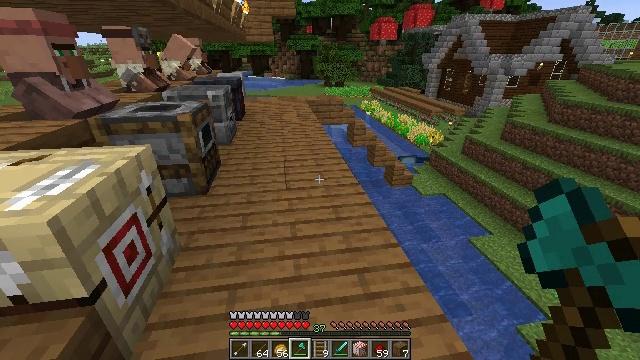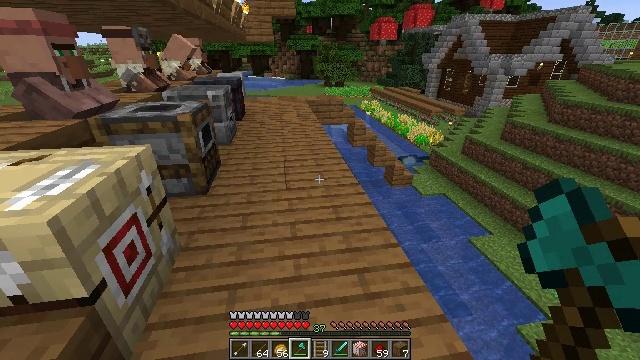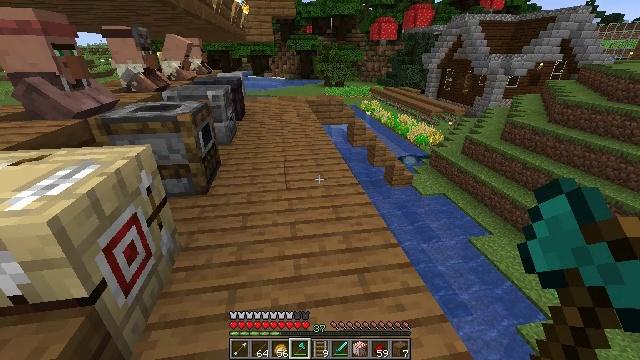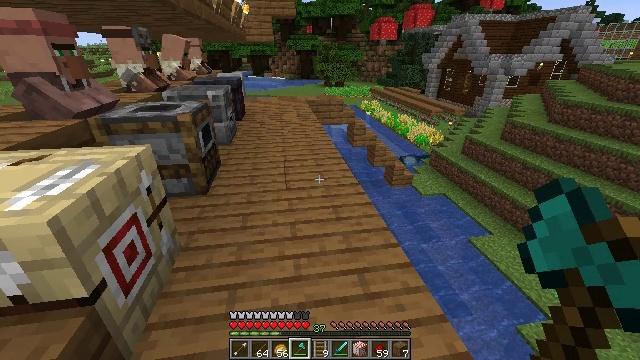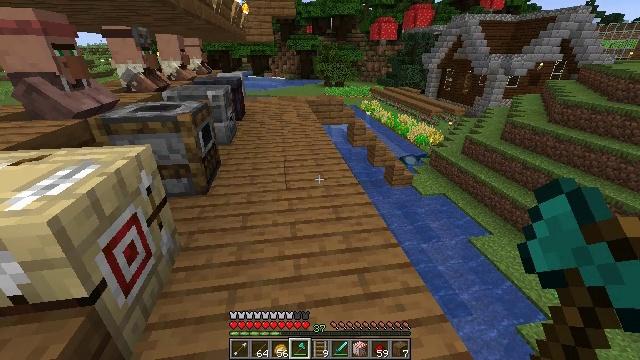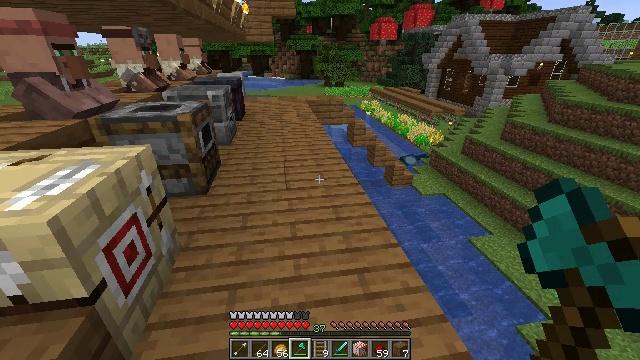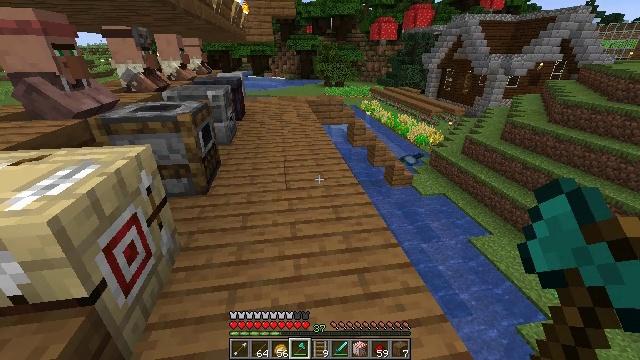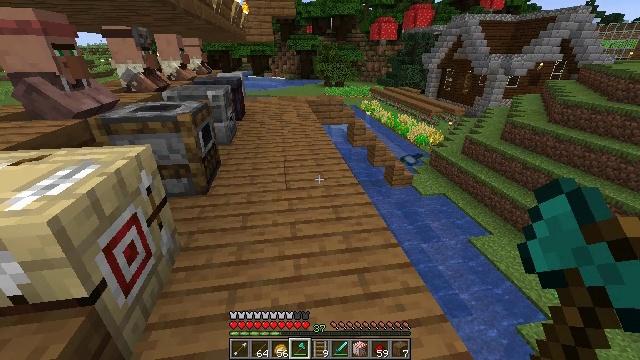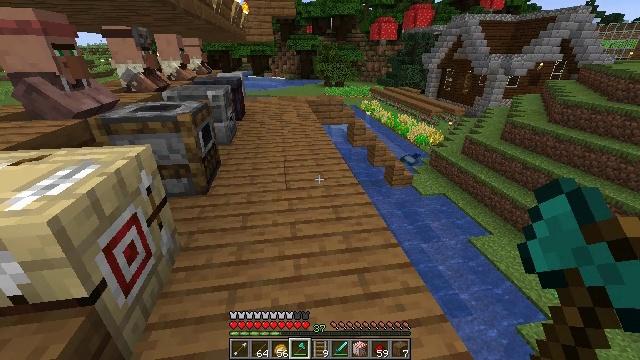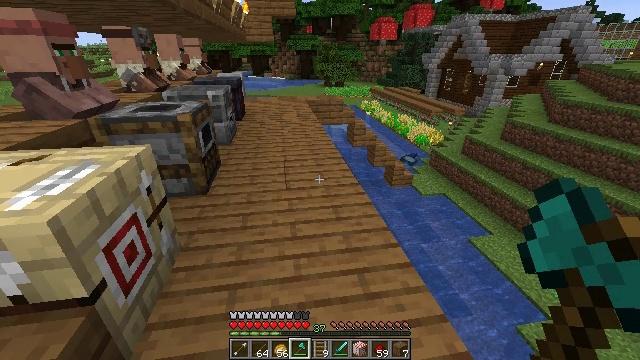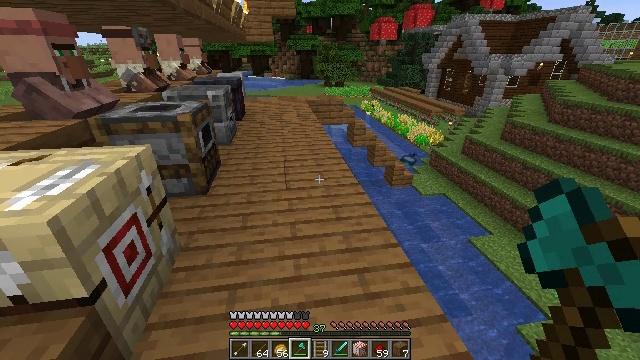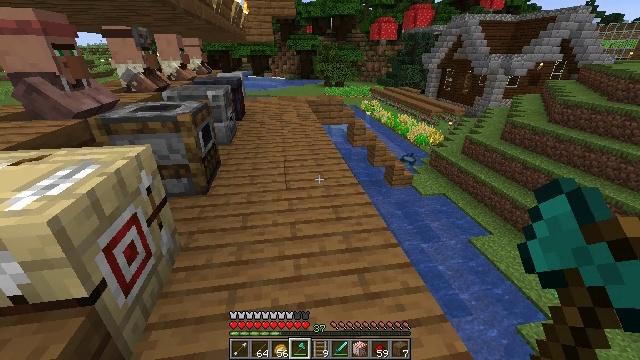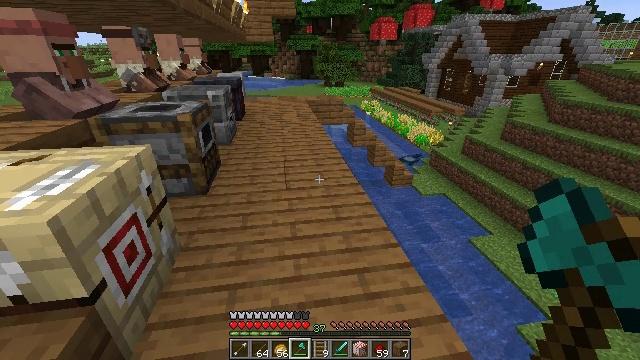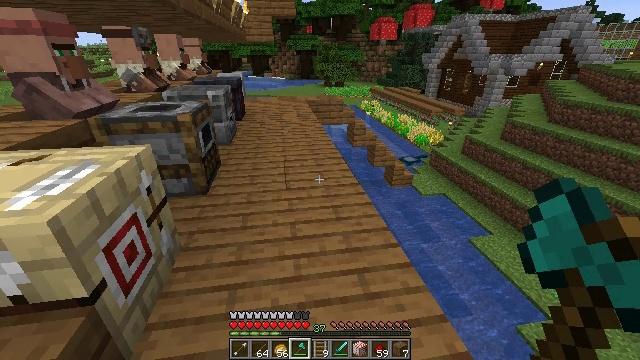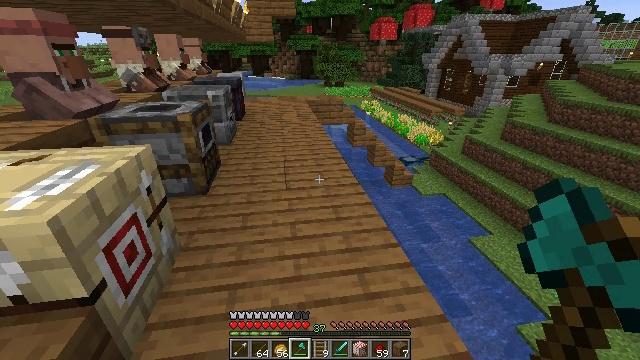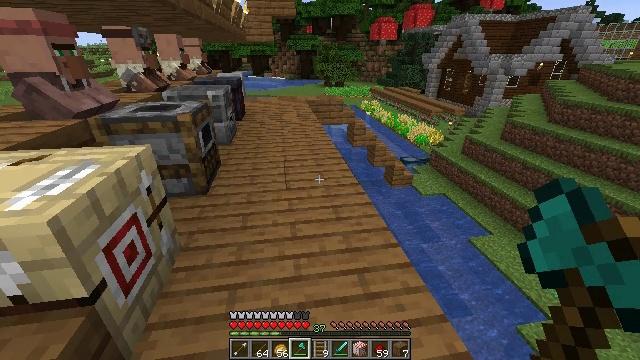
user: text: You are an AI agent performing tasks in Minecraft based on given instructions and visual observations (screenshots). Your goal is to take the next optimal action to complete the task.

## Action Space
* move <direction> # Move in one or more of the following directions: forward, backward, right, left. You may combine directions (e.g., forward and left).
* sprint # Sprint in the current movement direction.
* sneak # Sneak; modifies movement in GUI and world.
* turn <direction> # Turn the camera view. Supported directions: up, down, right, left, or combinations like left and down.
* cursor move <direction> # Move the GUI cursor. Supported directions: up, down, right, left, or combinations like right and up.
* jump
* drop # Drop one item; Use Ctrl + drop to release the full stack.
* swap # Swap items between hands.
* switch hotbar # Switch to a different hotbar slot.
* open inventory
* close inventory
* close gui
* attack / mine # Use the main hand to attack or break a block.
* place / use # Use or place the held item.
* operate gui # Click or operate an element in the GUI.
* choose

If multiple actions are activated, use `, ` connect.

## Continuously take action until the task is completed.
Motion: motion action
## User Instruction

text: Gather potatoes by left-clicking.
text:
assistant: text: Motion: no_op
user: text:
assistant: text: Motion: no_op
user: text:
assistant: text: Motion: no_op
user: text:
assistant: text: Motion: no_op
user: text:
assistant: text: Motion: no_op
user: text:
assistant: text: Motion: no_op
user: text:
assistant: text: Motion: no_op
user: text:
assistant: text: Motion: no_op
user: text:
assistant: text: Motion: no_op
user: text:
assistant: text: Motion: no_op
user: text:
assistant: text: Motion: no_op
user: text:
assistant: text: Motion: no_op
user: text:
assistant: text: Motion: no_op
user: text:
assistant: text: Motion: no_op
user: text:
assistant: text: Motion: no_op
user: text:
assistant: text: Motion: no_op
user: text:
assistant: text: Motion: no_op
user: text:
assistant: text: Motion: no_op
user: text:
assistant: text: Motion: no_op
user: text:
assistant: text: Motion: no_op
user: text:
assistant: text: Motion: no_op
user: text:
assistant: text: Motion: no_op
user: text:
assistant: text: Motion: no_op
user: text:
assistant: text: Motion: no_op
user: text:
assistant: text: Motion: no_op
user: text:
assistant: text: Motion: no_op
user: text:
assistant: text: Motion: no_op
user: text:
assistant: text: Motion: no_op
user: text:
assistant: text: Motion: no_op
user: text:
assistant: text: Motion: no_op